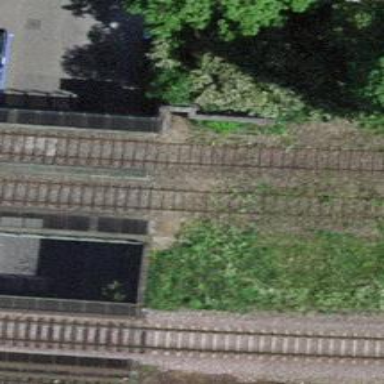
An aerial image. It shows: Disused railway bridge.